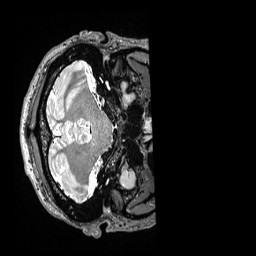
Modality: T2w
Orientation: axial
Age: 42
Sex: male
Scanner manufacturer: siemens
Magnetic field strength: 3 T
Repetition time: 3.2 s
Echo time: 0.564 s